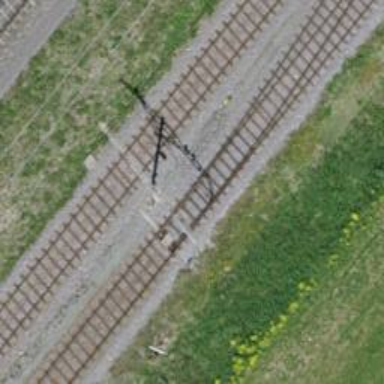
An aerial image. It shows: Railway switch.